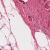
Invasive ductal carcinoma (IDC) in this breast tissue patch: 0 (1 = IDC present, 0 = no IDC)